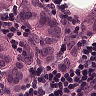
Metastatic tissue present: yes